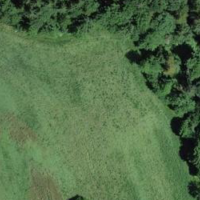
EUNIS habitat code: 24
Species observed at this site:
Prunus padus